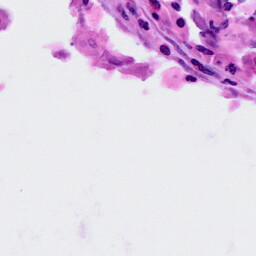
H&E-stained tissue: Cervix